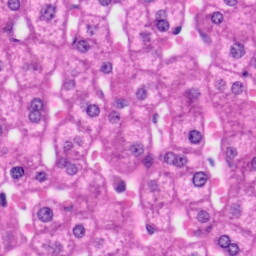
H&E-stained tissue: Liver